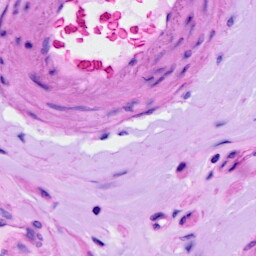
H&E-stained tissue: Ovarian